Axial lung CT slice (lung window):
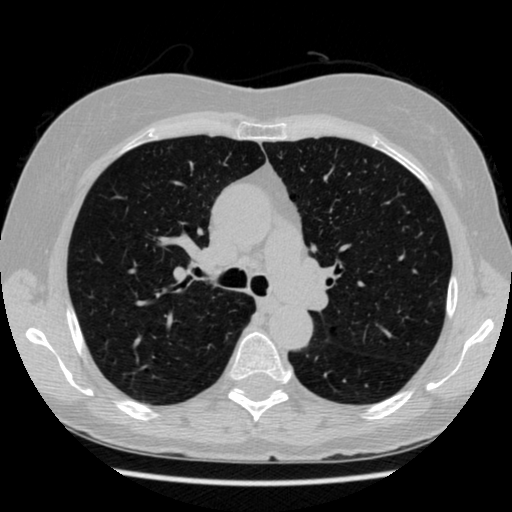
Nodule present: no